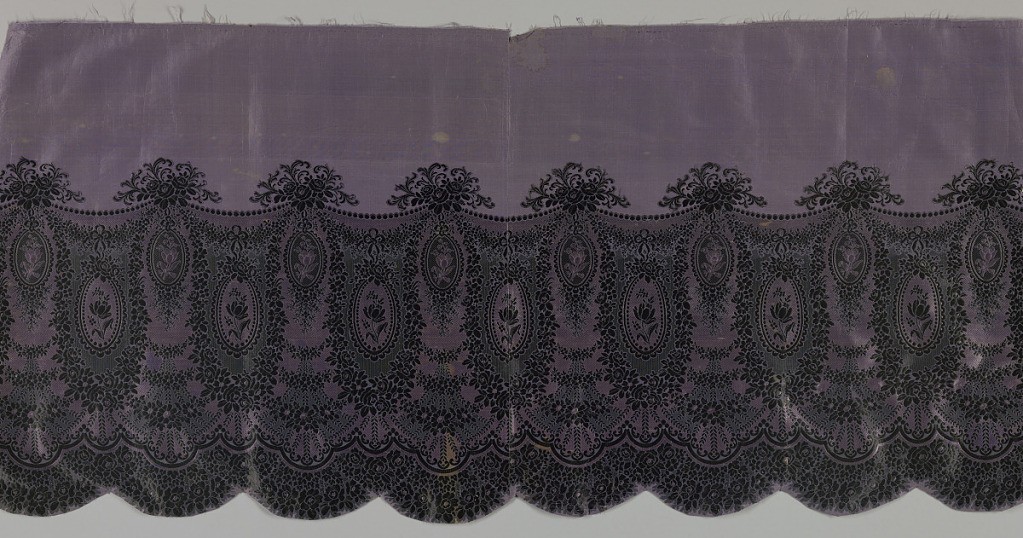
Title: Textile
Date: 1860s
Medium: silk Technique: plain weave (purple) patterned by floats of a continuous supplementary weft (black). The two wefts exchange functions allowing the foundation weft (purple) to float on the front
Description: Crisp thin mauve silk with deep border of swags, festoons, medallions, bouquets patterned on in black weft floats.